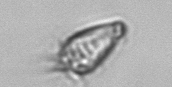
Label: Paratontonia_gracillima